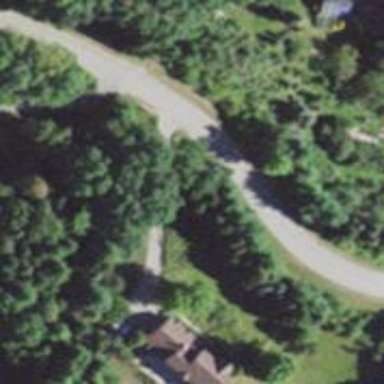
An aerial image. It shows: Driveway leading to service road.